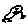
Label: bird